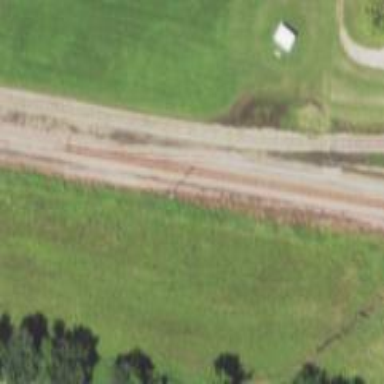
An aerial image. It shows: Railway siding for service.